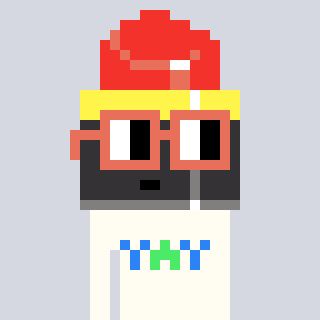
a pixel art character with square orange glasses, a lipstick-shaped head and a grayscale-colored body on a cool background